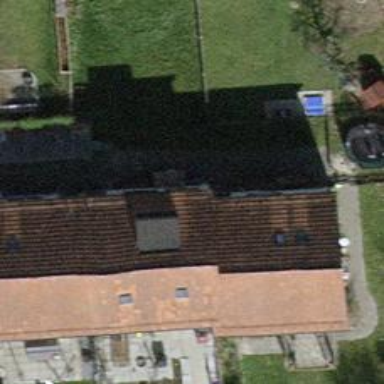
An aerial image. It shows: Terrace building with tile roof.